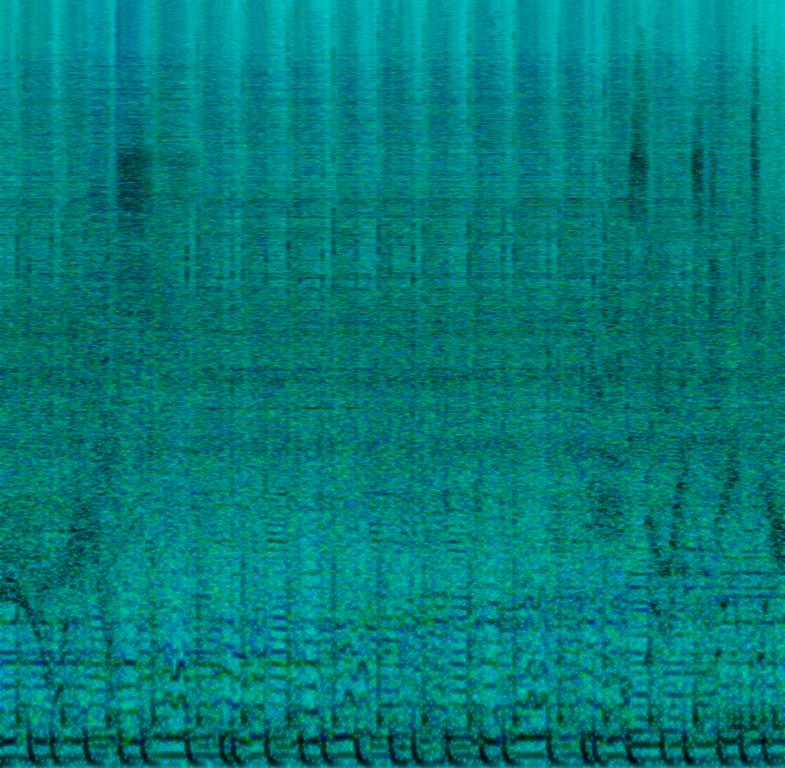
This song has a bassline that repeats itself playing along with a distorted guitar that supports the melody by playing the low notes along with slight variations and licks. The acoustic drums sound in the background but are played at full force. Fast paced with a lot of hits on different crashes and using a double bass kick. The male voice is screaming full force then a synthesizer lead sound is playing a simple melody that is panned to the right side of the speakers. This song may be playing at a live-concert jumping up and down enjoying the energetic energy of the surrounding and the music.